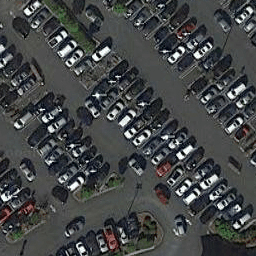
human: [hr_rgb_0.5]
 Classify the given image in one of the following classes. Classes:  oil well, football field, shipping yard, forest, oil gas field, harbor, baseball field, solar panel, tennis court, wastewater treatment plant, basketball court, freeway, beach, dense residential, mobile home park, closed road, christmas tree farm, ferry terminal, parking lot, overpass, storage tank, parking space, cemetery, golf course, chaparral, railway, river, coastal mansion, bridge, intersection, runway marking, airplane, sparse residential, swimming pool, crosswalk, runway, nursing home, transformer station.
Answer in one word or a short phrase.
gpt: parking lot